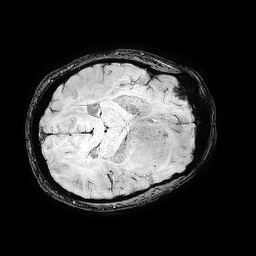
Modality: SWI
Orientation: axial
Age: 30
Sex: male
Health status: ill
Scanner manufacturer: philips
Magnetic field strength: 3 T
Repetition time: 0.031 s